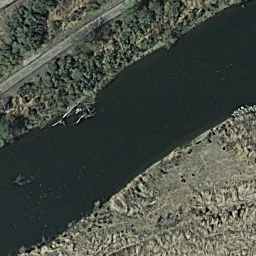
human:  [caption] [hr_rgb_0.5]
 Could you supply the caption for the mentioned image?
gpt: There are nothing on both banks of the river .

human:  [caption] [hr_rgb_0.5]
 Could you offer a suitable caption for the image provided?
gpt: There are nothing on both banks of the river .

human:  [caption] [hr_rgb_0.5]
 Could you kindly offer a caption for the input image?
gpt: It is a river with black water go through an abandoned land .

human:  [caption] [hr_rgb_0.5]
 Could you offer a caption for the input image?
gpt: A river with black water go through an abandoned land .

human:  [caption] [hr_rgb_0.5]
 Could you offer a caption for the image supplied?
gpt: A river with black water go through a waste land .